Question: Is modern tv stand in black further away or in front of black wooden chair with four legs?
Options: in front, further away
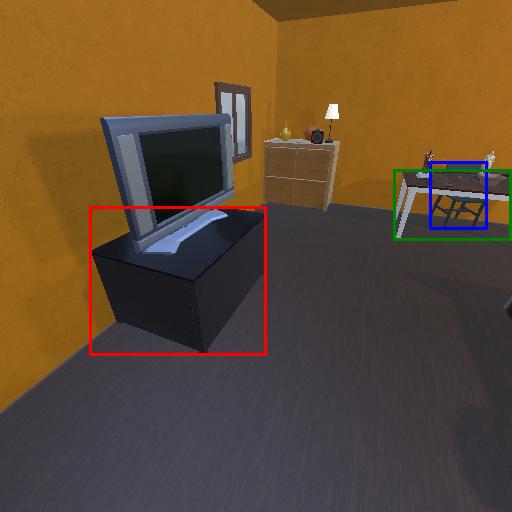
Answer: in front